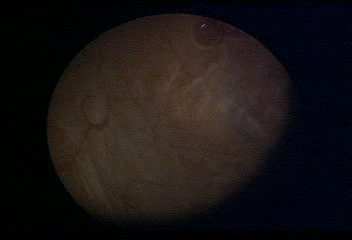
Modality: WLC
Class: Normal mucosa
Bladder cancer association: No